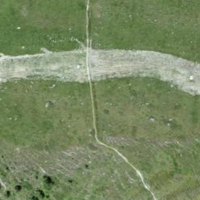
EUNIS habitat code: 26
Species observed at this site:
Arnica montana